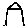
Label: house